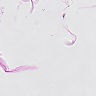
Metastatic tissue present: no